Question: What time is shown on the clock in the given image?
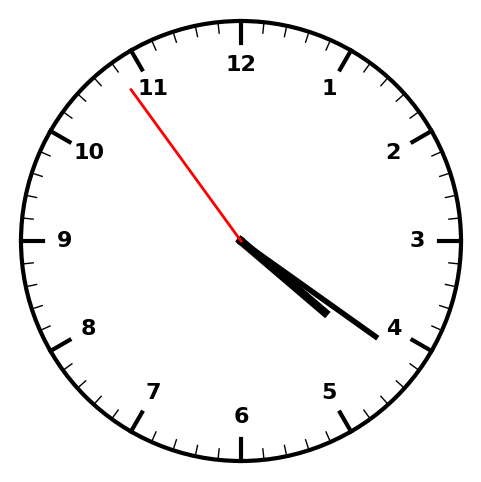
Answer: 04:20:54